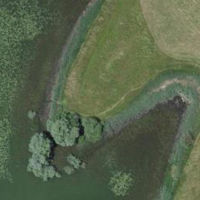
EUNIS habitat code: 14
Species observed at this site:
Lysimachia vulgaris